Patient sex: F
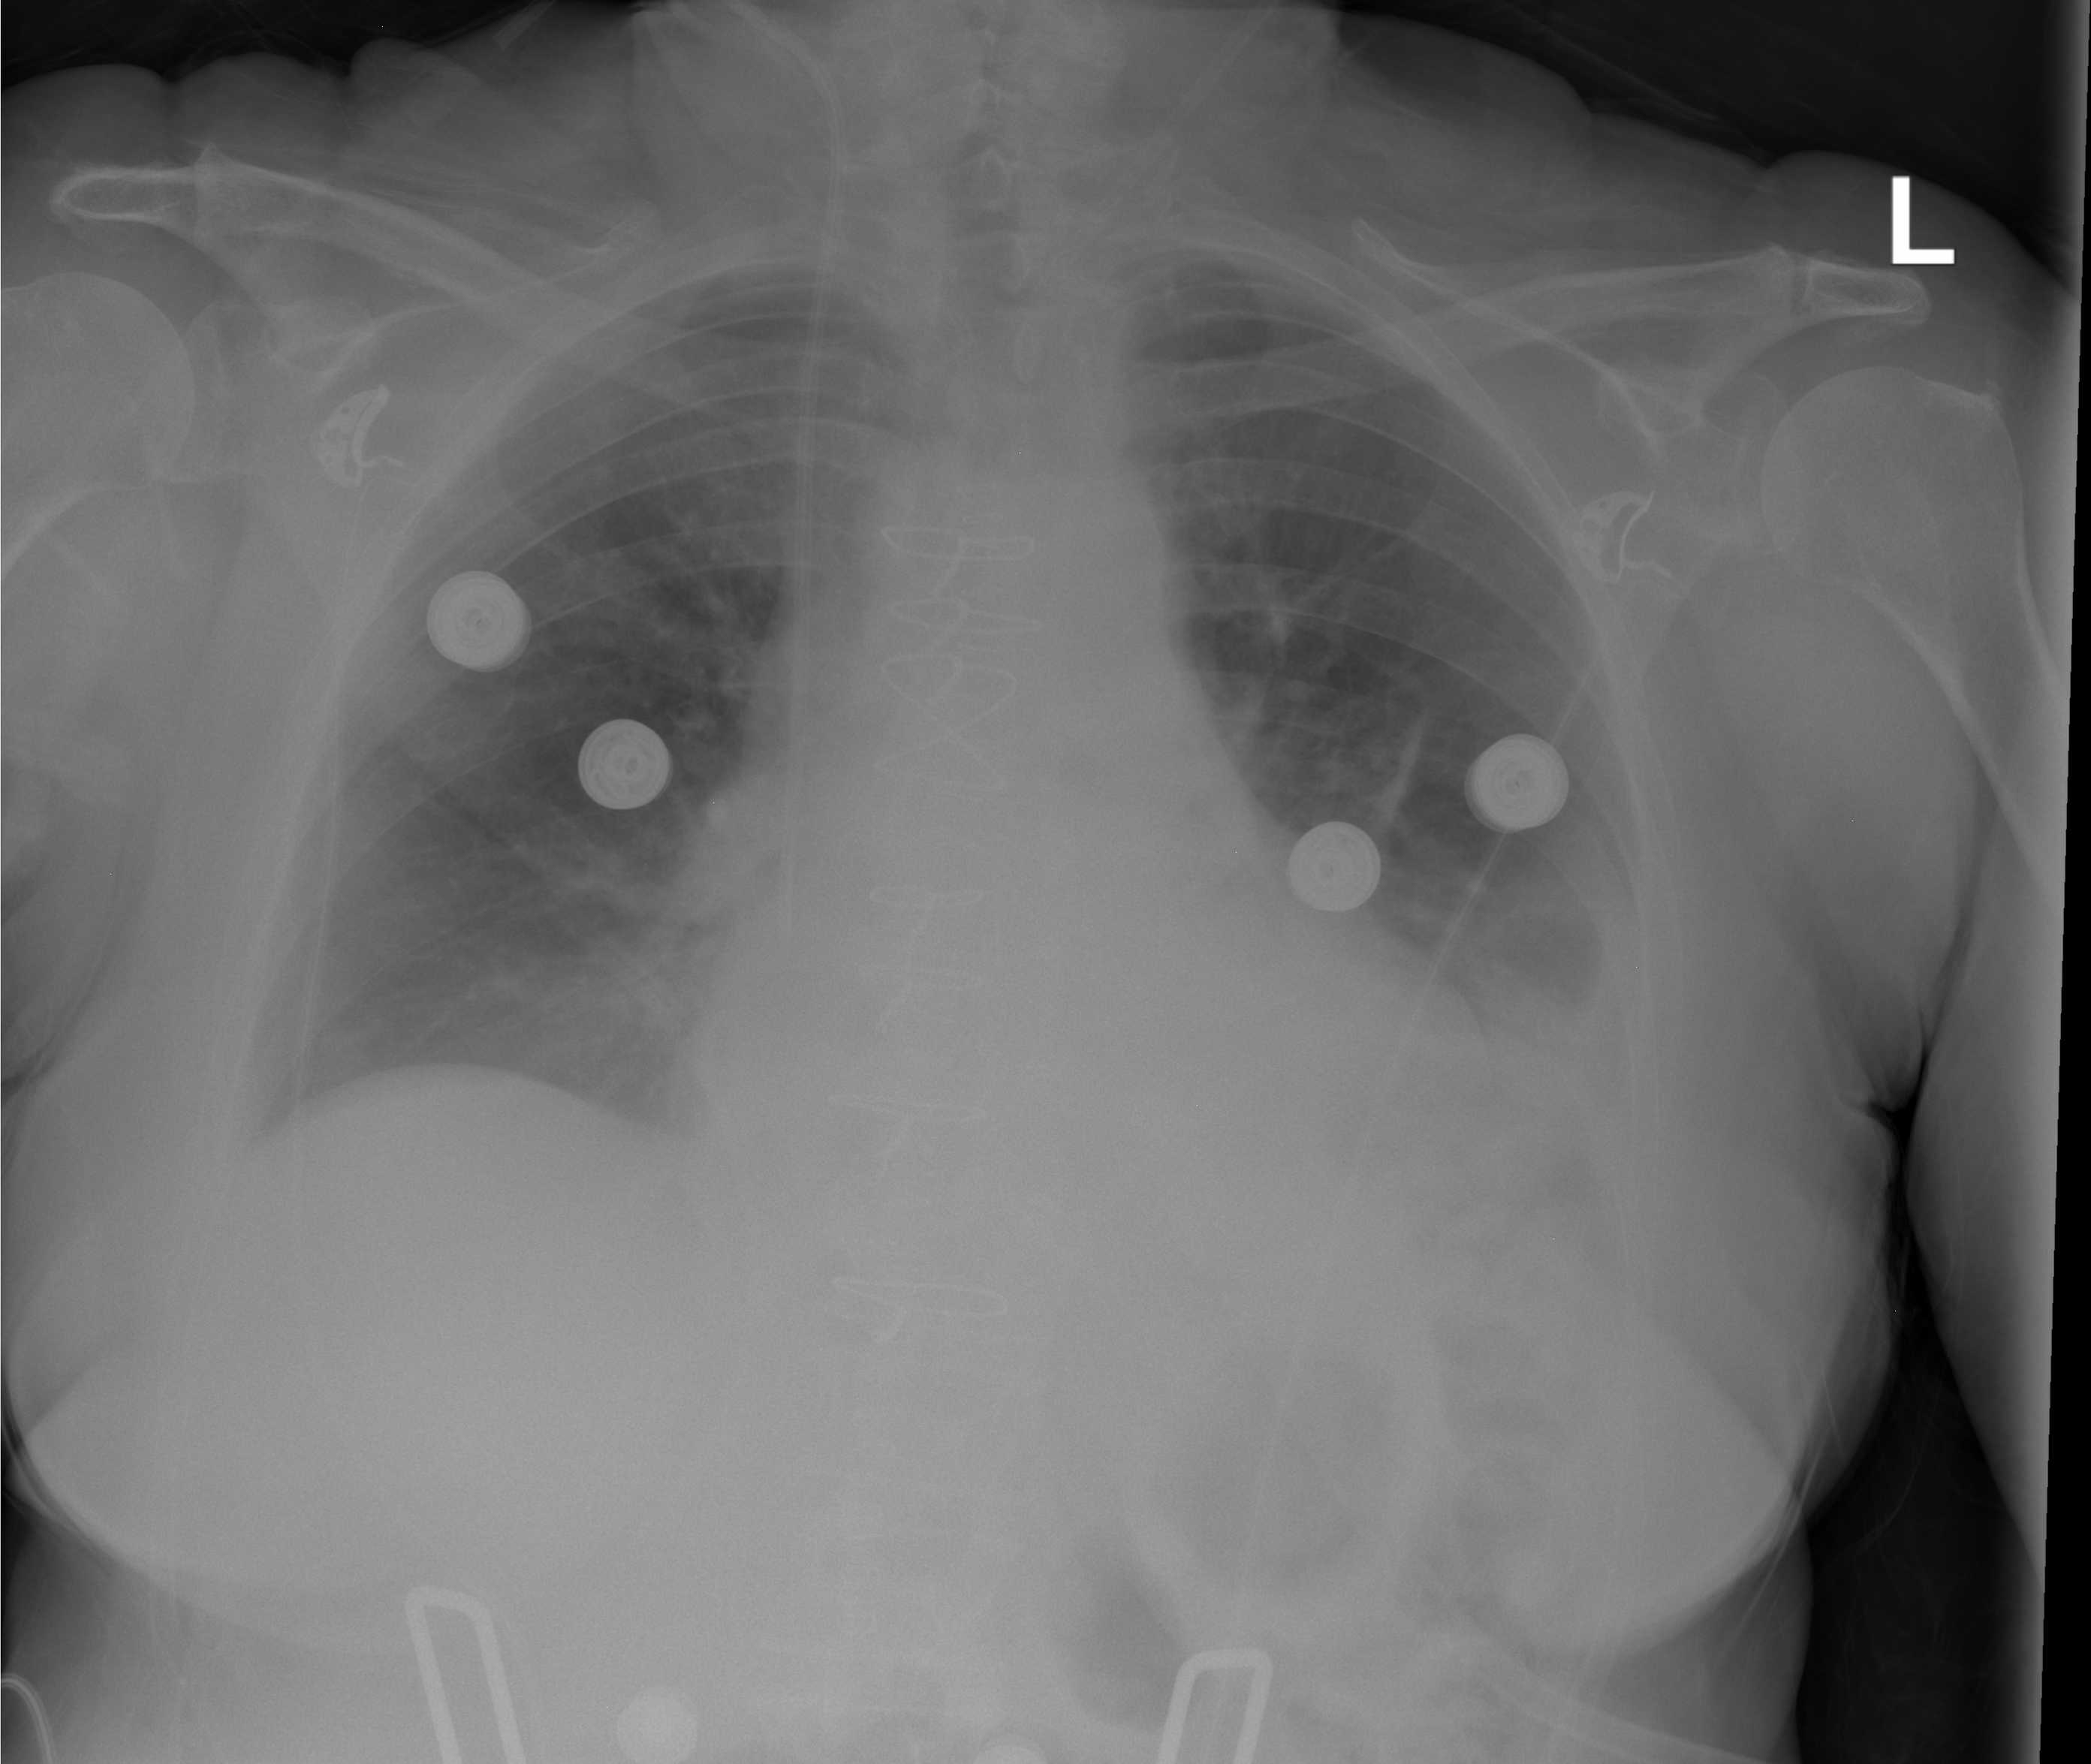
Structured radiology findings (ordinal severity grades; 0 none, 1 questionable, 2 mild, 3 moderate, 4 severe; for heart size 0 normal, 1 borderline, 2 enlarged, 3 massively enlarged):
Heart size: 2
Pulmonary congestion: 0
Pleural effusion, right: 0
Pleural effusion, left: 2
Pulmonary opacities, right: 1
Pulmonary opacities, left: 2
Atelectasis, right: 2
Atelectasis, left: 2